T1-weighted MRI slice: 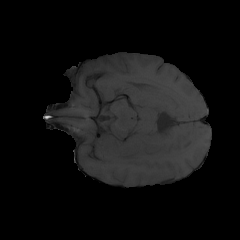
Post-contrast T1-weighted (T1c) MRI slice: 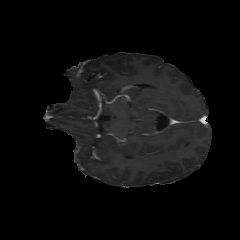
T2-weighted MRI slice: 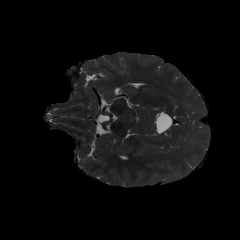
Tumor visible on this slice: no